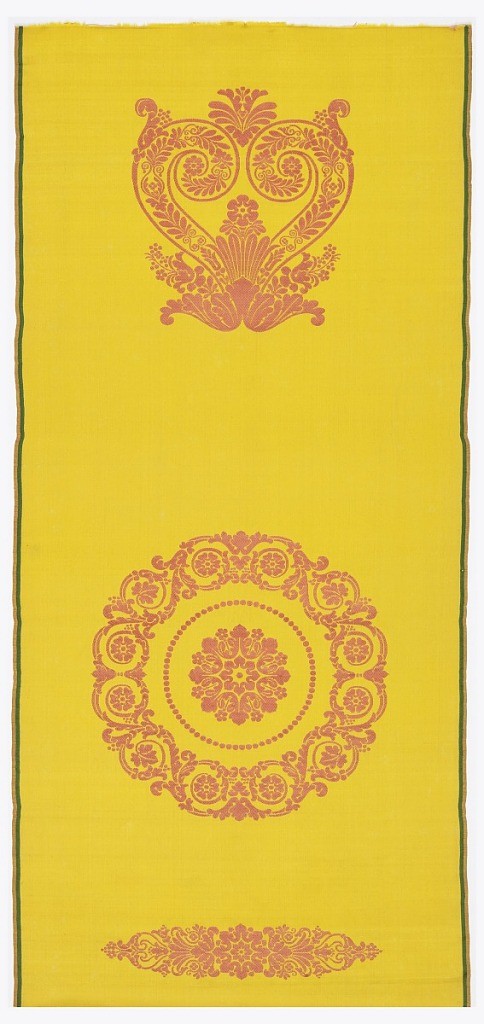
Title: Textile
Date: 1800–1820
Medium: silk Technique: satin weave with supplementary weft patterning
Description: A length of fabric woven specifically to be used to upholster a chair. Gold satin ground with neoclassical motifs for the back, seat top, and seat front (or arm?) in red.